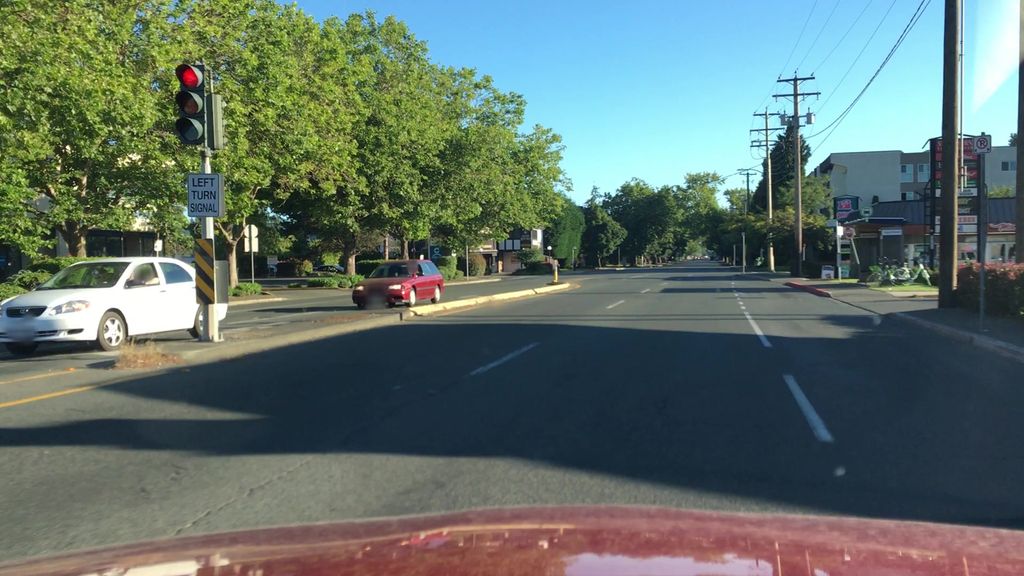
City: victoria